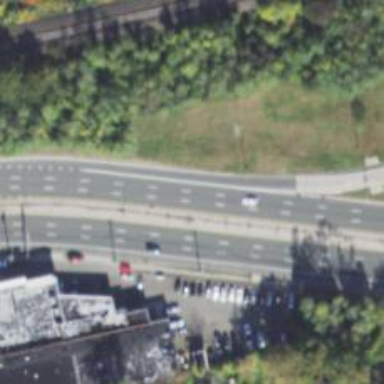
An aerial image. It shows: Trunk highway.